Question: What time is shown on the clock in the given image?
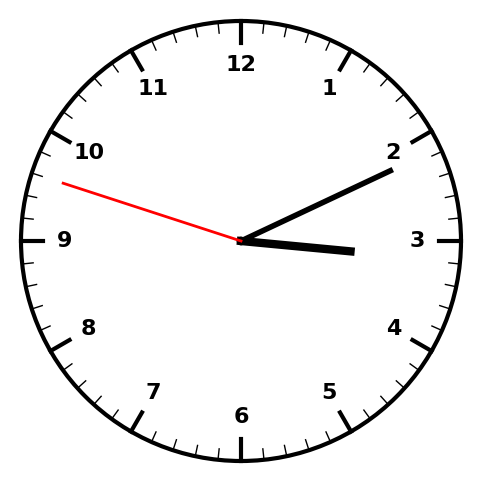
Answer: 03:10:48